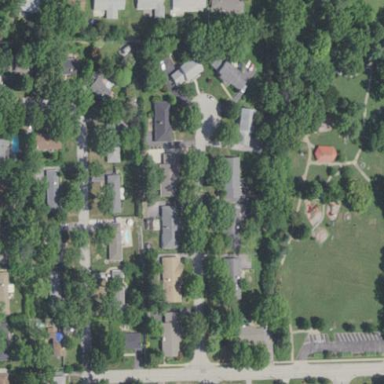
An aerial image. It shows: Residential area consisting of single-family homes.